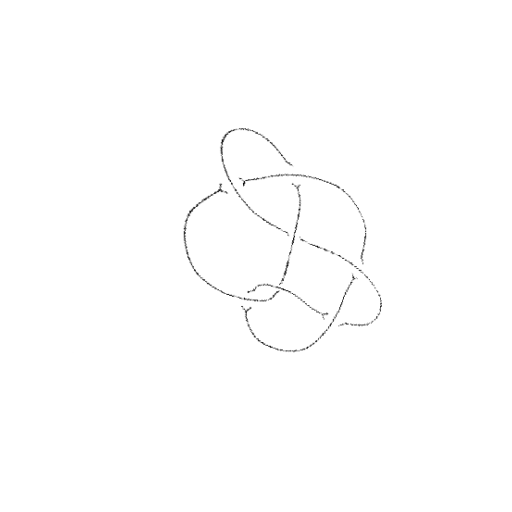
Crossing number: 7